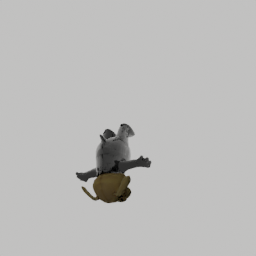
Label: animals